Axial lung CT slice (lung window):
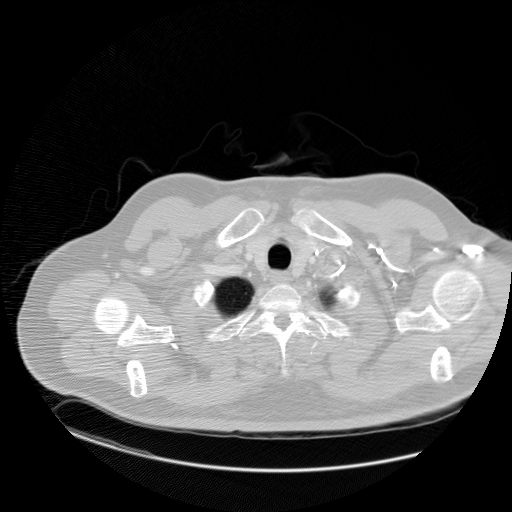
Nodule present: no